Interaction volume radius: 5 \u00c5
Interaction volume height: 10 \u00c5
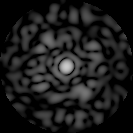
Disorder parameter: 0.7967